Question: I have a problem in Laravel 5 between my .htaccess for the URL rewriting and my CSS files. First of all, here is my project tree:

I have a .htaccess in my public folder as you can see on the picture. Here is the content of my .htaccess:
'''
<IfModule mod_rewrite.c>
<IfModule mod_negotiation.c>
Options -Indexes
</IfModule>
RewriteEngine On
# Redirect Trailing Slashes...
RewriteRule ^(.*)/$ /$1 [L,R=301]
RewriteRule ^ index.php [L]
# Handle Front Controller...
RewriteCond %{REQUEST_FILENAME} !-d
RewriteCond %{REQUEST_FILENAME} !-f
</IfModule>
'''
This is the code I use to remove "index.php" in URLs. For example, 'http://localhost/mySite/public/index.php/about' becomes 'http://localhost/mySite/public/about'.
Now, I have a master page (in '/resources/views/') and in this master page I would like to reference the css file which is located in '/public/css/style.css'. I added this code in my master page:
'<link rel='stylesheet' href="{{ URL::asset('css/style.css') }}" >'
This does not work with the current htaccess but if I comment the line 'RewriteRule ^ index.php [L]' in my htaccess and access to the URL (with "index.php") the stylesheet is well referenced. I think I have to add an other line in htaccess but I have no idea what I have to add.
I hope you can help me and don't hesitate to ask for more details. Thanks.
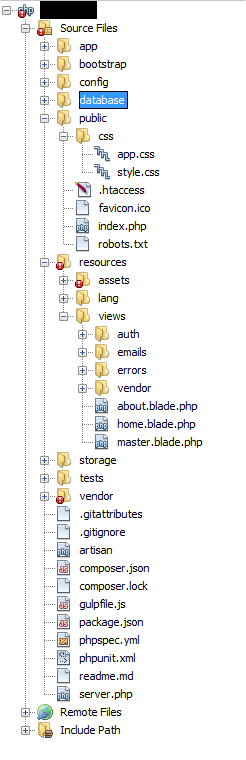
Answer: Why did you change the <URL>?
It should be like this:
'''
<IfModule mod_rewrite.c>
<IfModule mod_negotiation.c>
Options -MultiViews
</IfModule>
RewriteEngine On
# Redirect Trailing Slashes...
RewriteRule ^(.*)/$ /$1 [L,R=301]
# Handle Front Controller...
RewriteCond %{REQUEST_FILENAME} !-d
RewriteCond %{REQUEST_FILENAME} !-f
RewriteRule ^ index.php [L]
</IfModule>
'''
The two 'RewriteCond' prevent requests for files to be routed to Laravel. But they have to be the 'RewriteRule' to be effective.